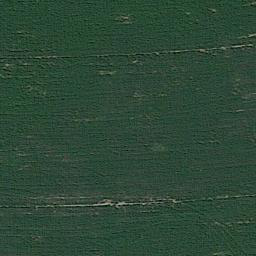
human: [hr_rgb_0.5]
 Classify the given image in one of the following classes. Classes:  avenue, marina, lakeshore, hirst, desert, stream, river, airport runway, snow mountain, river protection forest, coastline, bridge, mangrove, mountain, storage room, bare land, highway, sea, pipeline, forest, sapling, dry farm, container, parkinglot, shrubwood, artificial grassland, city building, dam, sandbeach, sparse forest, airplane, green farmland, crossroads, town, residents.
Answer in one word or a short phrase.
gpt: artificial grassland